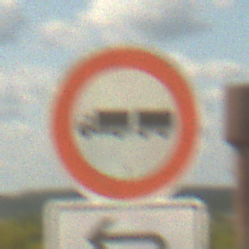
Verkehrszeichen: VerbotLastkraftwagenMitAnhaenger
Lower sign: RichtungsangabeDurchPfeile2
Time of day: Midday
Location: Outdoor (Beach)
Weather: PartlyCloudy
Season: NotSpecified
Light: Natural